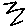
Label: zigzag